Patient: sex M, age 74
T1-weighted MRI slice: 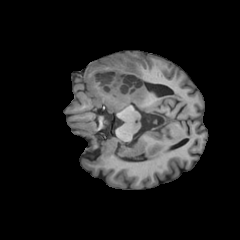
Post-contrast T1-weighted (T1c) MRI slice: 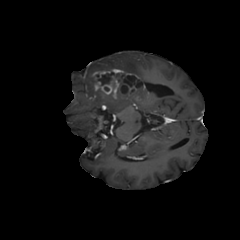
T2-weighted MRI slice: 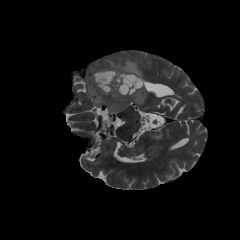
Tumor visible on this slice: yes
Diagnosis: Glioblastoma, IDH-wildtype
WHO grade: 4